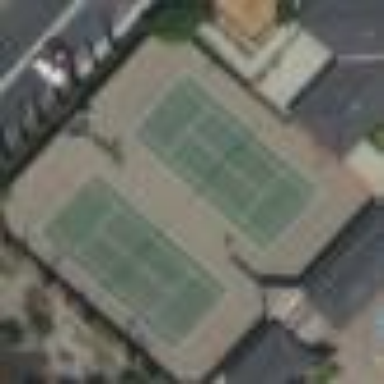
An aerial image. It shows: Tennis court on recreation ground surrounded by fence.